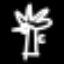
Label: palm tree